Question: I have a SVG with some empty state artwork I made in Inkscape and would like to export it as a PNG to use in my app.
How do I know which sizes to export the PNG as?
Do I just export at 1x, 1.33x, 2x, 2.66x to handle different densities, then let Android handle image scaling to fit in the 'CardView' 'ImageView' container?
For example, in the <URL>, there is some placeholder artwork:

I read through <URL> but it's still not clear what to do with these types of artwork.
The "image asset" mode in Android Studio also only supports Launcher/Notification/Action bar icons, but I need guidance on scaling for artwork.
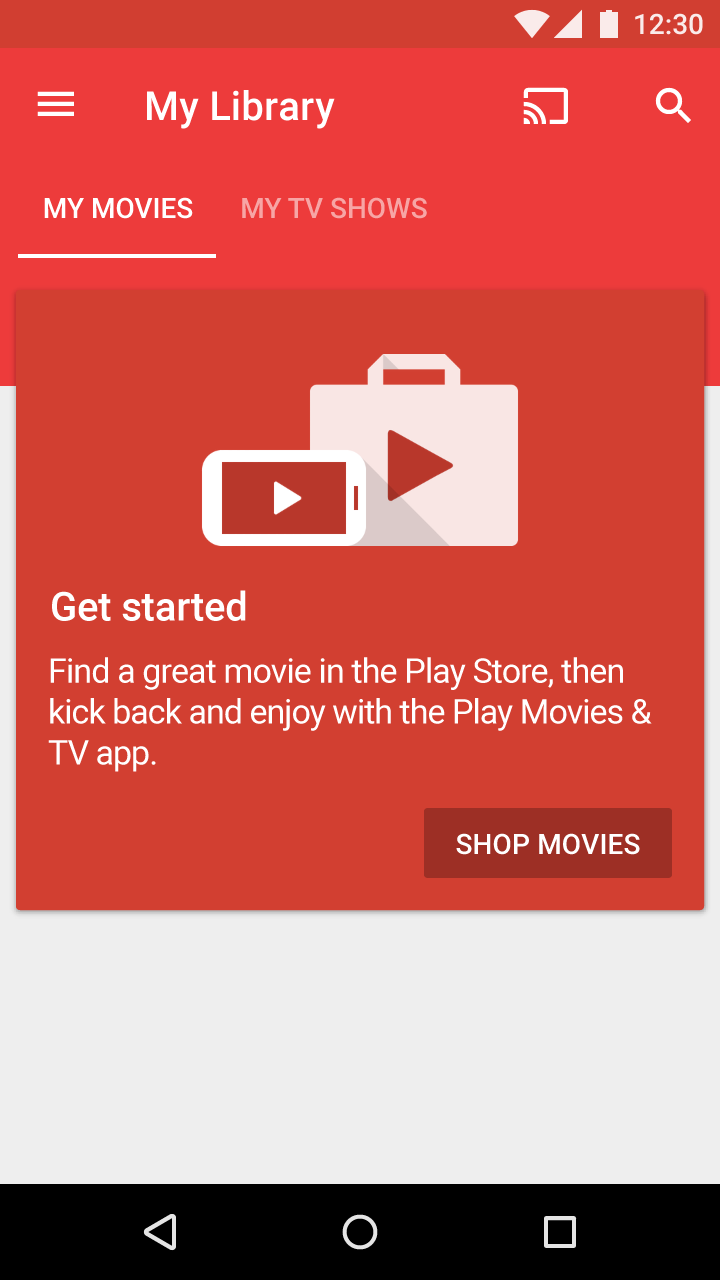
Answer: If you work with PNG images you will have to use different scales to support every screen density, and going with the same scales as icon sets seems reasonable to me, if this is about keeping the right proportions.
If your concern is to efficiently fill the screen you may also want to consider using SVG directly (API 21+), to be able to resize it smoothly. It also have the benefit of not bundling big PNGs in your app. See here : <URL>